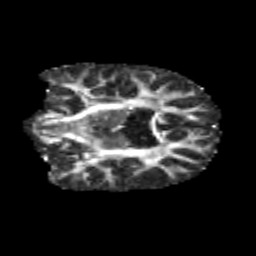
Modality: FA
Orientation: coronal
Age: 9
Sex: male
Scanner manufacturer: siemens
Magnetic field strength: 3 T
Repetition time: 3.8 s
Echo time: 0.07 s